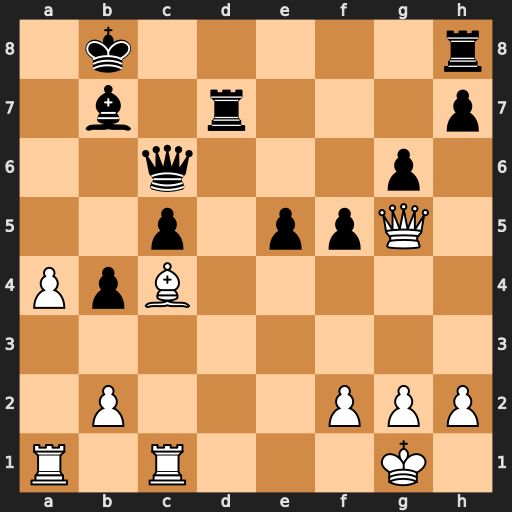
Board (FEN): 1k5r/1b1r3p/2q3p1/2p1ppQ1/PpB5/8/1P3PPP/R1R3K1
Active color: w
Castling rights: -
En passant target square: -
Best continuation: Bb5 Qc7 Bxd7